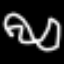
Label: squiggle